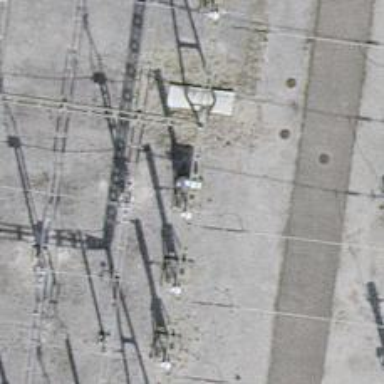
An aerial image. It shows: Insulator used in power equipment.